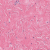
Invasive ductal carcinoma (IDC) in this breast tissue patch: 0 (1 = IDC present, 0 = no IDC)